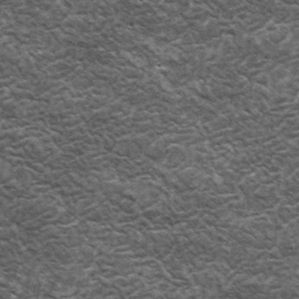
Label: frost